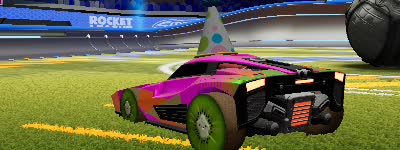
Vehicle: breakout